Question: I need to put a line in my chart to indicate where the day changes to the next. The initial label of the day is 00:00. Is there a function to put a line like this in my chart, that will always appear in the labels at 00:00?
The config of the chart below:
'''
Chart.defaults.global.defaultFontColor = 'white';
graffic = new Chart(document.getElementById("graffic").getContext('2d'), {
type: 'line',
fill: false,
data: {
labels : date_label,
fill: false,
datasets:data_to_grafic
},
options: {
title: {
position:'top',
display: true,
text: device
},
scales: {
xAxes: [{
display: true,
scaleLabel: {
display: true,
labelString: 'HRS'
}
}],
yAxes: [{
ticks: {beginAtZero:true},
display: true,
scaleLabel: {
display: true,
labelString: 'BPS'
}
}]
}
}
});
graffic.update();
'''

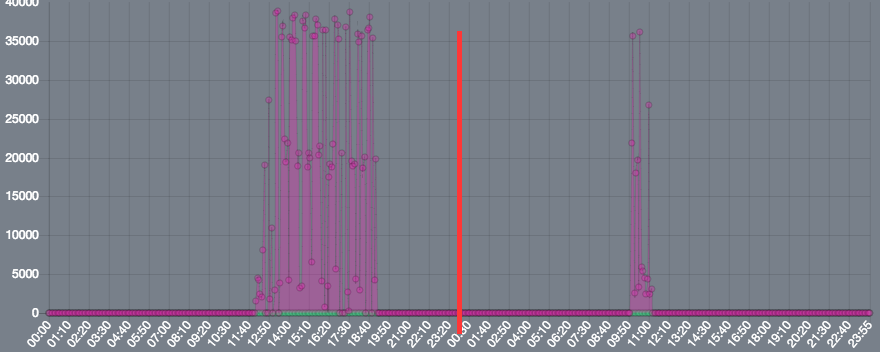
Answer: Solution using chartjs-plugin-annotation (<URL>
'''
var date_label = ['8:00', '9:00', '10:00', '11:00', '00:00', '01:00', '02:00', '03:00', '4:00'];
var data_to_grafic = [{
label: "My First dataset",
backgroundColor: '#ddd',
borderColor: '#f00',
fill: false,
data: [0, 0, 15000, 35000, 10000, 36000, 0, 0, 0, 0]
}];
var graffic = new Chart(document.getElementById("graffic").getContext('2d'),{
type: 'line',
data: {
labels: date_label,
fill: false,
datasets: data_to_grafic
},
options: {
title: {
position: 'top',
display: true,
text: 'My Title'
},
annotation: {
annotations: [{
type: "line",
mode: "vertical",
scaleID: "x-axis-0",
value: "00:00",
borderColor: "red",
borderWidth: 2
}]
},
scales: {
xAxes: [{
display: true,
scaleLabel: {
display: true,
labelString: 'HRS'
}
}],
yAxes: [{
ticks: {
beginAtZero: true
},
display: true,
scaleLabel: {
display: true,
labelString: 'BPS'
}
}]
}
}
});
'''
'''
<script src="https://cdnjs.cloudflare.com/ajax/libs/Chart.js/2.7.1/Chart.bundle.min.js"></script>
<script src="https://cdnjs.cloudflare.com/ajax/libs/chartjs-plugin-annotation/0.5.5/chartjs-plugin-annotation.js"></script>
<canvas id="graffic"></canvas>
'''